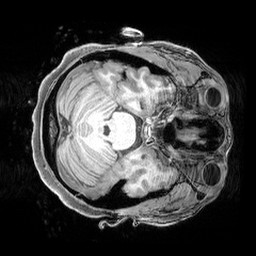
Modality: T1w
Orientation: axial
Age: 33
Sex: female
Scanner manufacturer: siemens
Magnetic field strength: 3 T
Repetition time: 2.4 s
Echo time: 0.00215 s